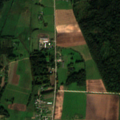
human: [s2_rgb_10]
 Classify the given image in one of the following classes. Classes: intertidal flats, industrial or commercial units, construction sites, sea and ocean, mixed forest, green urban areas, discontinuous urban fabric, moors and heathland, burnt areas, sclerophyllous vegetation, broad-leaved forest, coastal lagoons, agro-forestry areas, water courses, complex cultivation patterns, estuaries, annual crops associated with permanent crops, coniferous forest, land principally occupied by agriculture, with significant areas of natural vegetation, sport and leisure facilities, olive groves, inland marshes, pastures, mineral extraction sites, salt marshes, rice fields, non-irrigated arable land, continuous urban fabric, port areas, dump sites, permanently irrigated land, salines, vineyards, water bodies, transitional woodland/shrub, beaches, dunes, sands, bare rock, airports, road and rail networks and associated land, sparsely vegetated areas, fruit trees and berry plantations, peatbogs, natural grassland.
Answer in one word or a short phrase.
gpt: discontinuous urban fabric, non-irrigated arable land, pastures, complex cultivation patterns, land principally occupied by agriculture, with significant areas of natural vegetation, broad-leaved forest, mixed forest